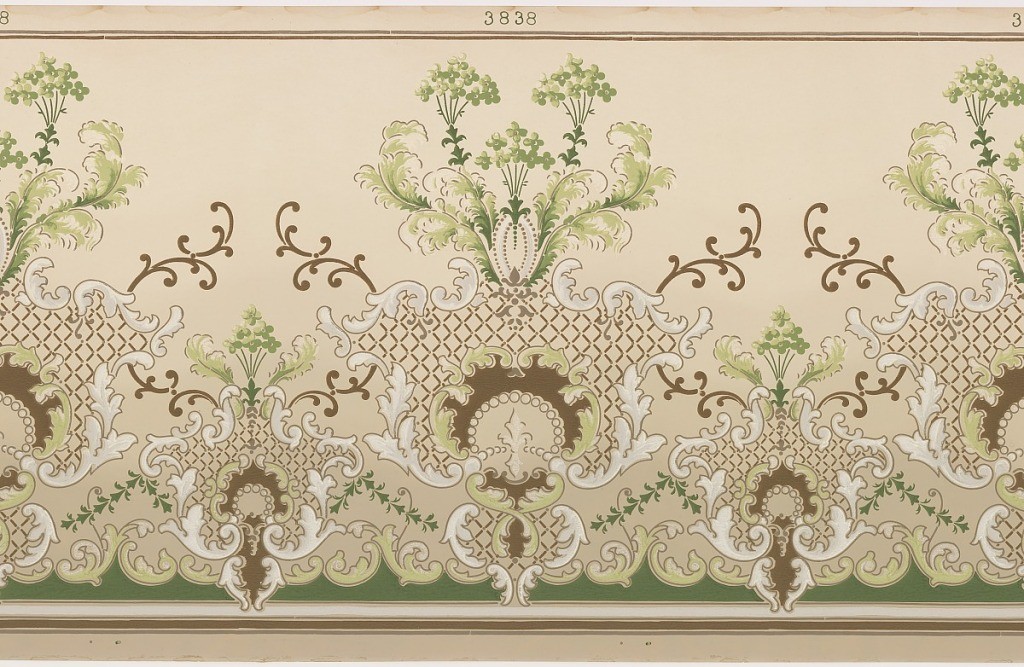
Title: Frieze
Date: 1905–1915
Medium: Machine-printed paper
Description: Series of foliate medallions alternating between large and small, from which "C" scrolls and acanthus leaves emerge, curving upwards. A series of  "C" scrolls runs across the botttom. Printed in white, brown, and shades of green on tan ground.